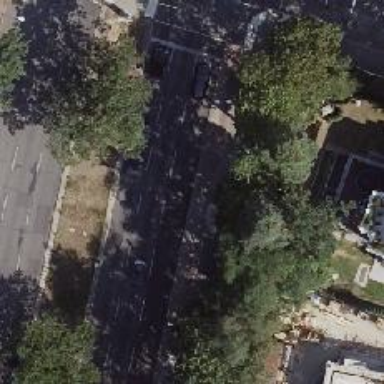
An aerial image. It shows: Sidewalk.